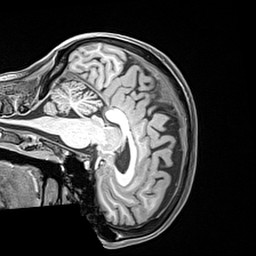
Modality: T1w
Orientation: sagittal
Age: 58
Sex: female
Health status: healthy
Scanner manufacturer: siemens
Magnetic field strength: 3 T
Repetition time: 2.4 s
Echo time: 0.00217 s